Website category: sports
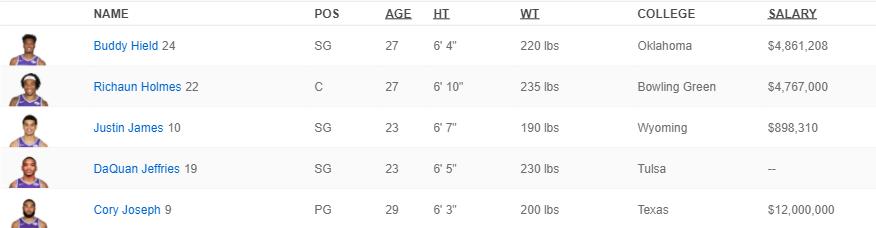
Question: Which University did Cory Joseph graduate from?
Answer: Texas

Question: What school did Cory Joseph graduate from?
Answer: Texas

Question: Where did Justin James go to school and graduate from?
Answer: Wyoming

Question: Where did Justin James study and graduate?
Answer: Wyoming

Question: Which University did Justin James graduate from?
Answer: Wyoming

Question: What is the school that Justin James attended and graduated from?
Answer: Wyoming

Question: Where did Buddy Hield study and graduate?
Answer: Oklahoma

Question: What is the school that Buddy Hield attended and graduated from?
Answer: Oklahoma

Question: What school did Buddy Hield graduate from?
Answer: Oklahoma

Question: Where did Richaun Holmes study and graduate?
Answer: Bowling Green

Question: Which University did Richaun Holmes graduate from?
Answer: Bowling Green

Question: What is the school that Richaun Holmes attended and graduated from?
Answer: Bowling Green

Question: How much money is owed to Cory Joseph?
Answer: $12,000,000

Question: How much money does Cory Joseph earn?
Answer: $12,000,000

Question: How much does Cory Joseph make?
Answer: $12,000,000

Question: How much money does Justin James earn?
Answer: $898,310

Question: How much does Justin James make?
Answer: $898,310

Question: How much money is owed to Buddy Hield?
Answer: $4,861,208

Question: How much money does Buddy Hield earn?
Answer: $4,861,208

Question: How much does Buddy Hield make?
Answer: $4,861,208

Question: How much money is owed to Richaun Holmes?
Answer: $4,767,000

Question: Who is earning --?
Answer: DaQuan Jeffries

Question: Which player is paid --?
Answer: DaQuan Jeffries

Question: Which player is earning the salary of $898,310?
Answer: Justin James

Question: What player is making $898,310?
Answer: Justin James

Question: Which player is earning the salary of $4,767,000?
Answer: Richaun Holmes

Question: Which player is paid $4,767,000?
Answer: Richaun Holmes

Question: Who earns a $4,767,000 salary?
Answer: Richaun Holmes

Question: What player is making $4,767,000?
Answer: Richaun Holmes

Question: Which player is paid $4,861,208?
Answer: Buddy Hield

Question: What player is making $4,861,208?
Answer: Buddy Hield

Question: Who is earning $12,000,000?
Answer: Cory Joseph

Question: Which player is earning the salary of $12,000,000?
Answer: Cory Joseph

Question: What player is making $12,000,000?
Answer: Cory Joseph

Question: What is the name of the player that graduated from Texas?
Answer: Cory Joseph

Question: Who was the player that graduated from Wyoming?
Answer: Justin James

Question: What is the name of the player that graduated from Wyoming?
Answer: Justin James

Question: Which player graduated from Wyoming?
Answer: Justin James

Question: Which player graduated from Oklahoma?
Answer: Buddy Hield

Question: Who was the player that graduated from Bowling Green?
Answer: Richaun Holmes

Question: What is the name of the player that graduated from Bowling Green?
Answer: Richaun Holmes

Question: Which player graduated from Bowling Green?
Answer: Richaun Holmes

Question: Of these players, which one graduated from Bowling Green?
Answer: Richaun Holmes

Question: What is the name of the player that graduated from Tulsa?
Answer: DaQuan Jeffries

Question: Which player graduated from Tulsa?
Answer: DaQuan Jeffries